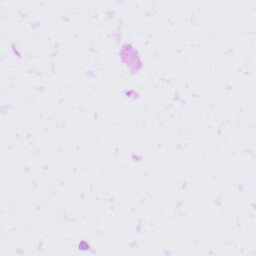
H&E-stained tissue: Tonsil